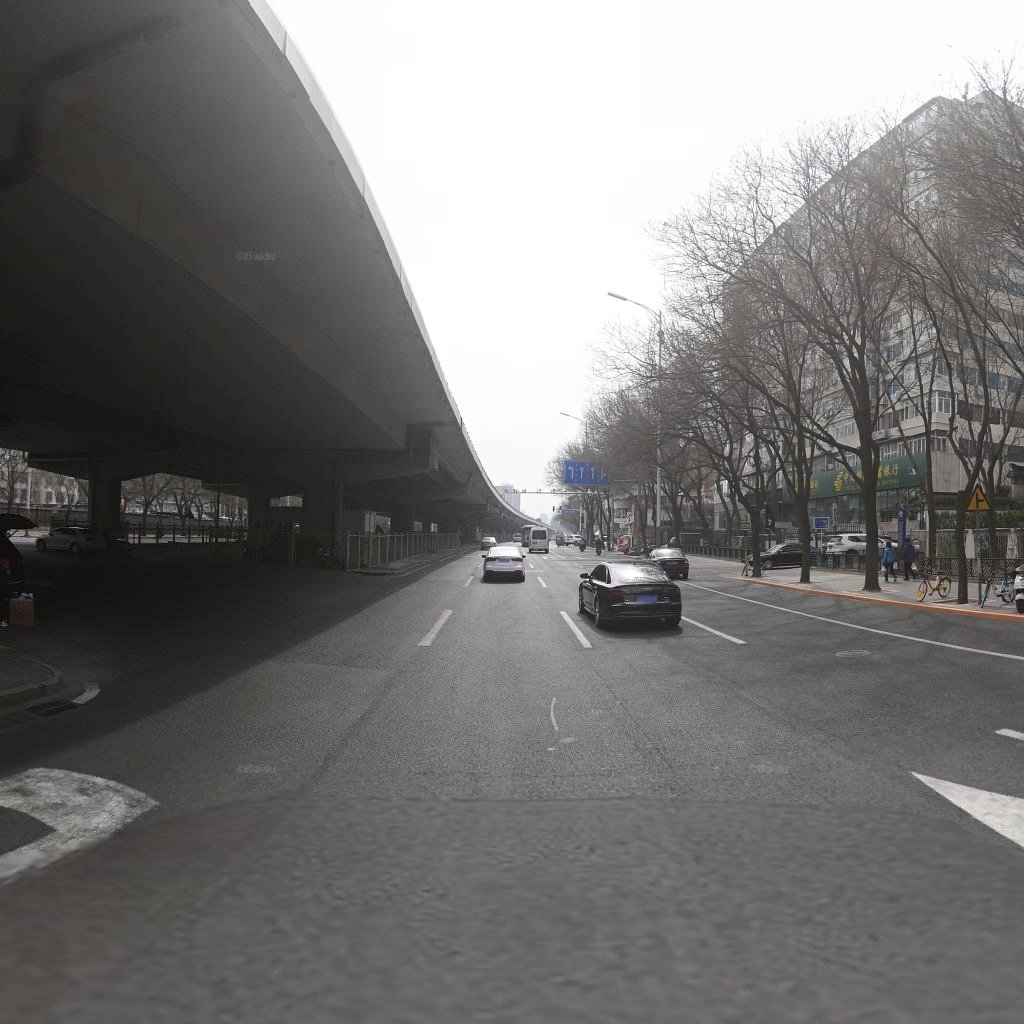
Region: Haidian
Road damage annotations: longitudinal patch, manhole cover, longitudinal crack, transverse crack, transverse crack